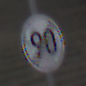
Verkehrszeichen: EndeGeschwindigkeit90
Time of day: Midday
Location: Outdoor (Urban)
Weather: Overcast
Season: NotSpecified
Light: Natural